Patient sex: F
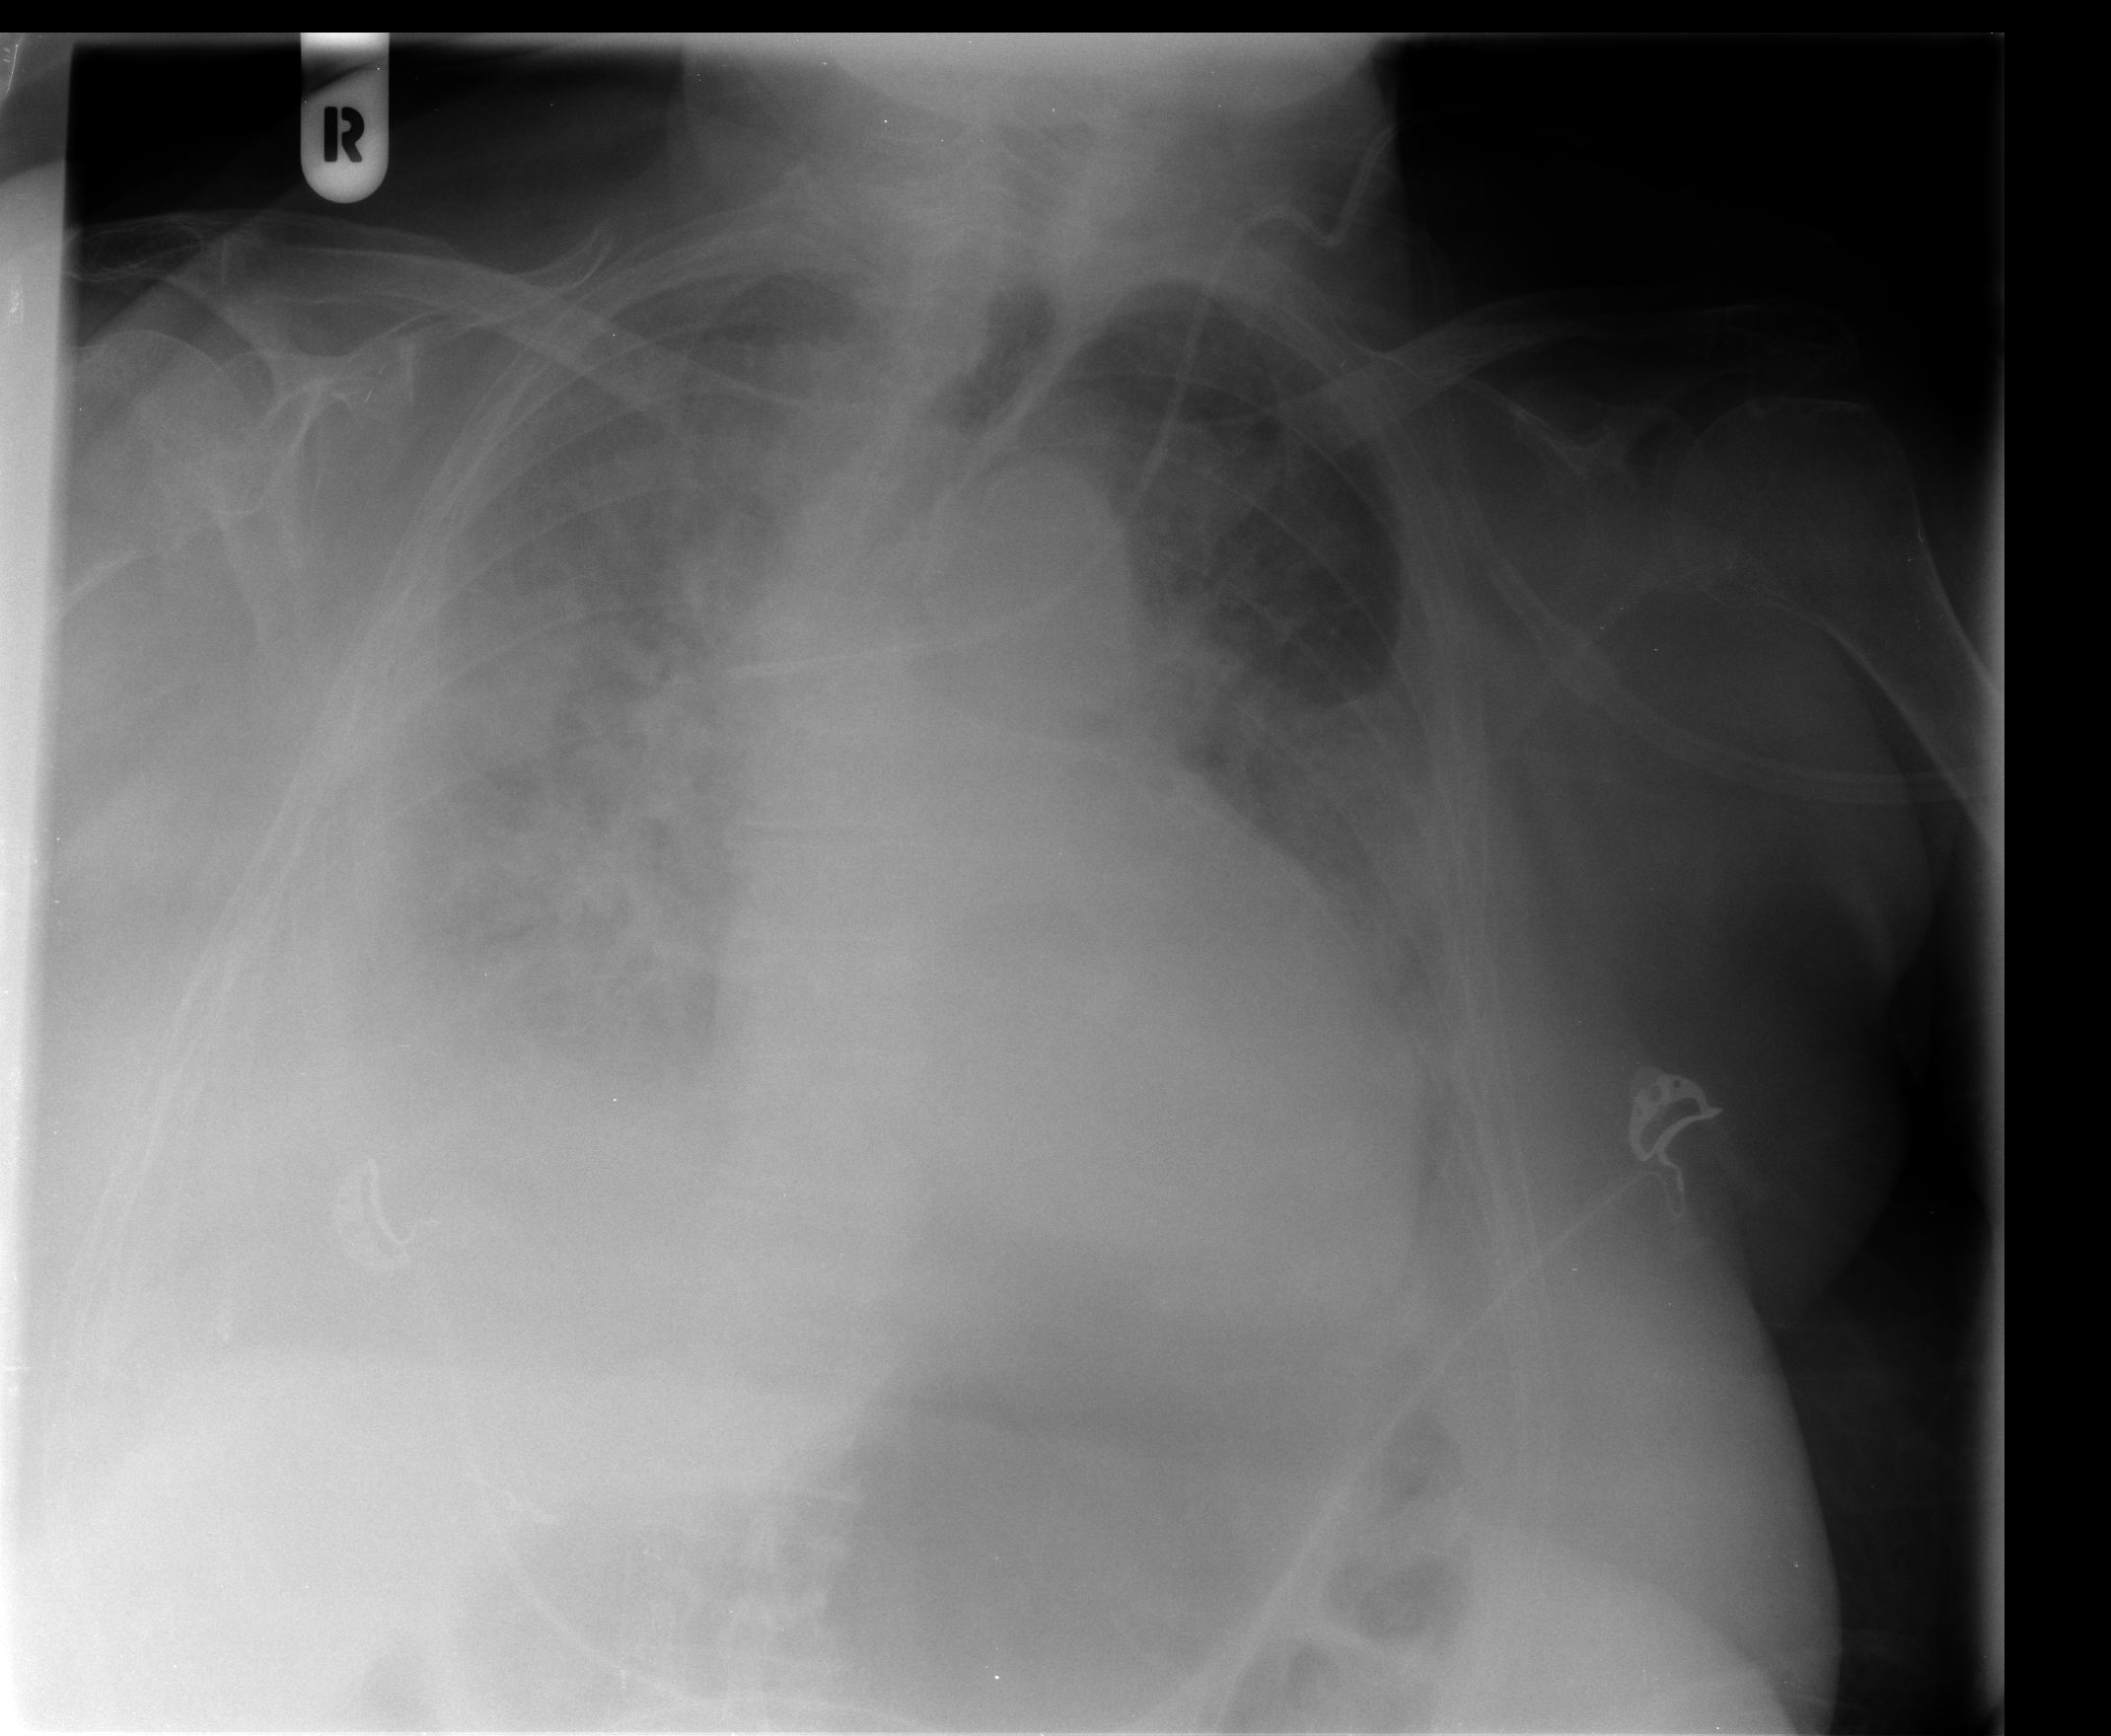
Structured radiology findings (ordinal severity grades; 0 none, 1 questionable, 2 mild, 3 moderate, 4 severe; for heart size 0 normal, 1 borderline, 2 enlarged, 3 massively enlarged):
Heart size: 2
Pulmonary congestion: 2
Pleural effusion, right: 4
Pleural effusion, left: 3
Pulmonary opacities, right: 3
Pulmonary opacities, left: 2
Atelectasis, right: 4
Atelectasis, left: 3